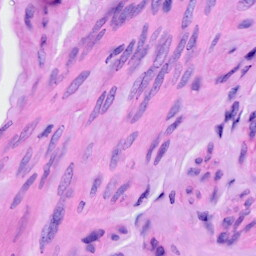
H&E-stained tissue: Ovarian